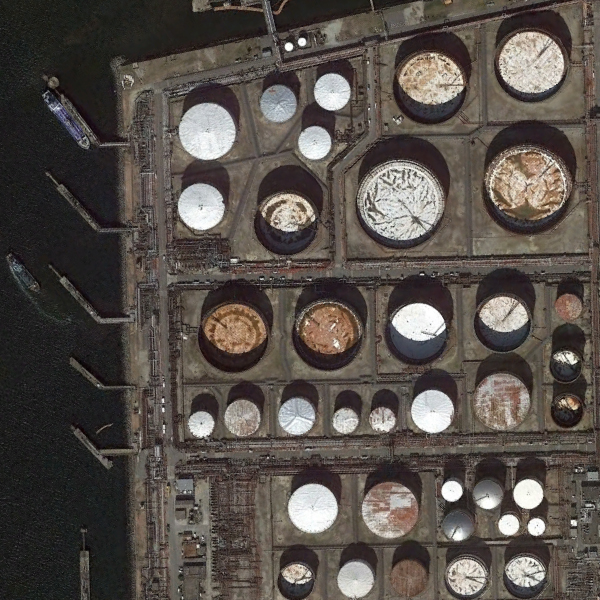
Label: StorageTanks